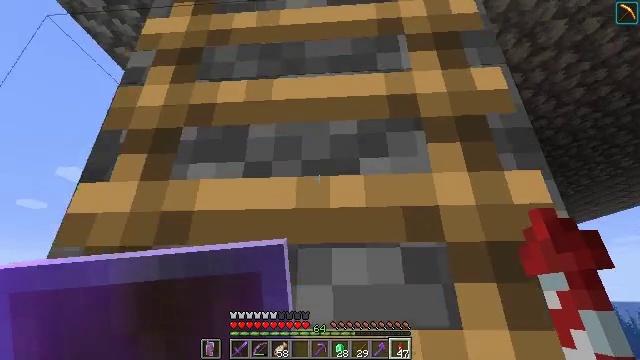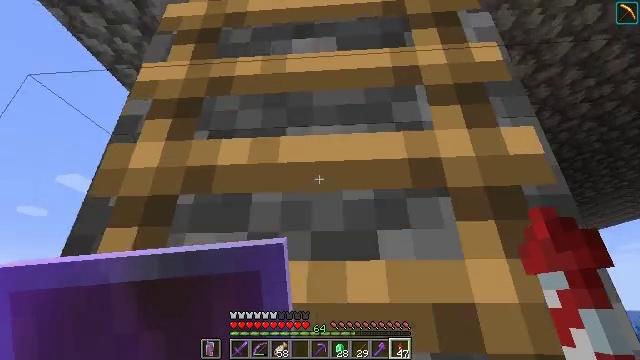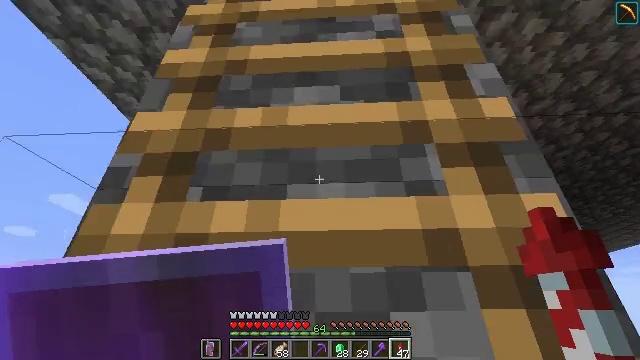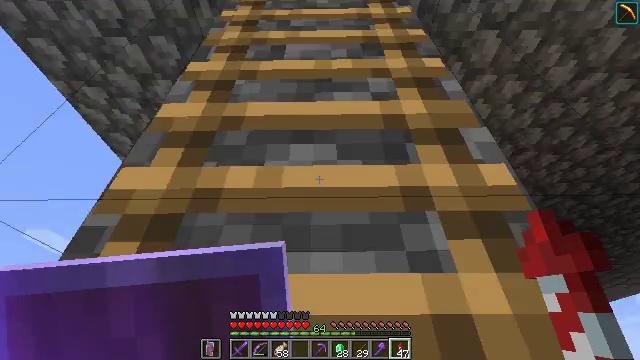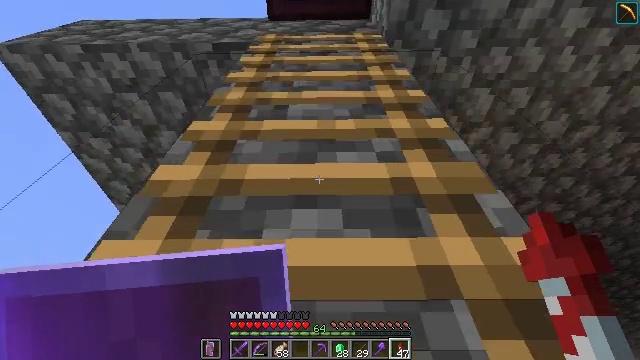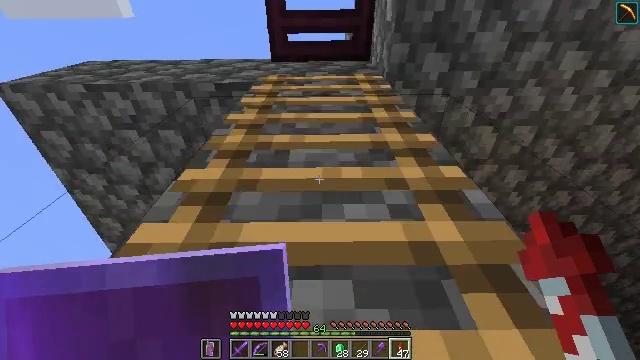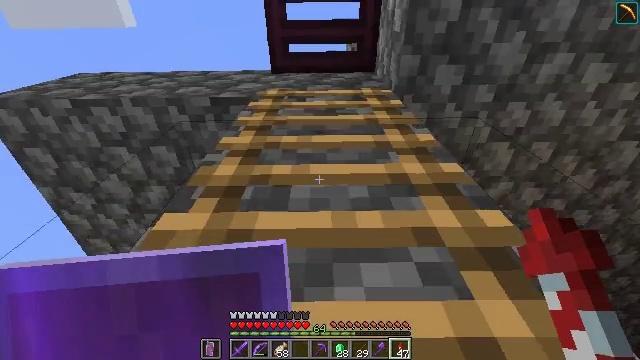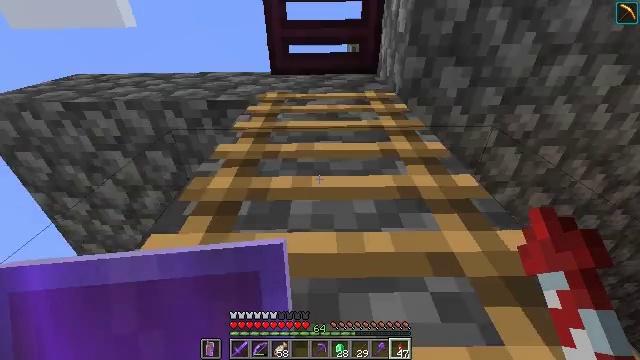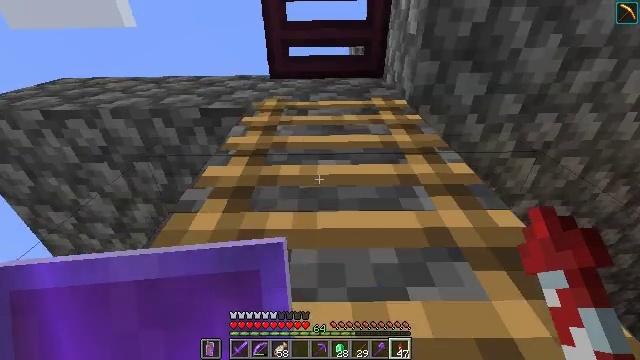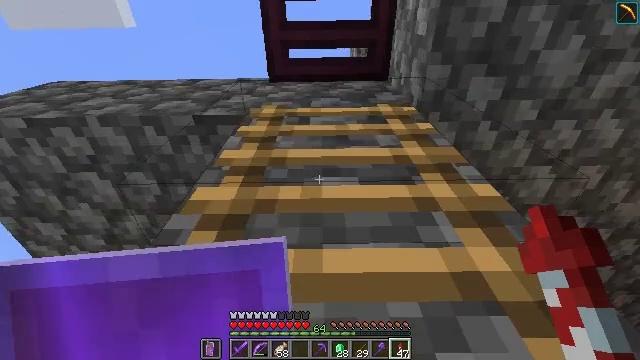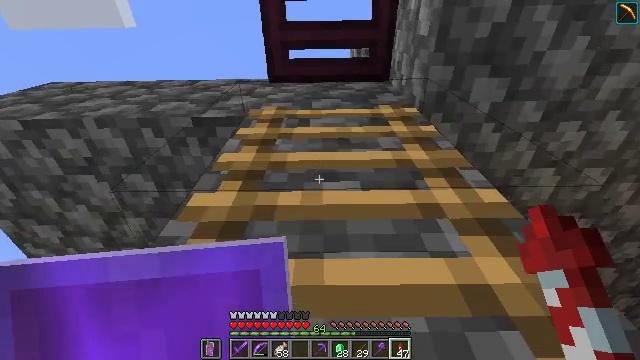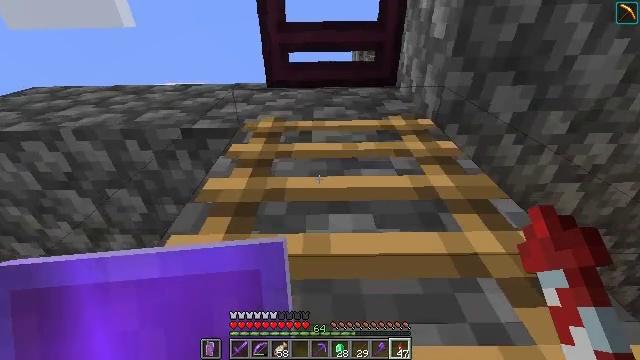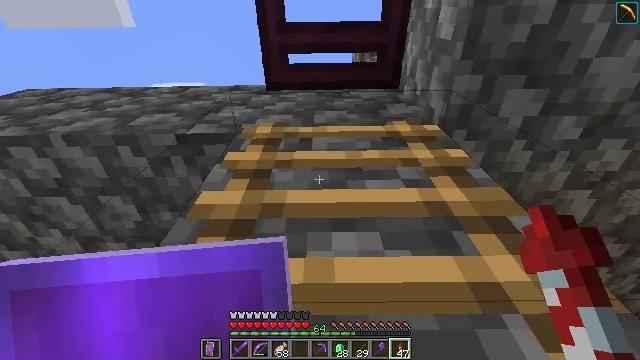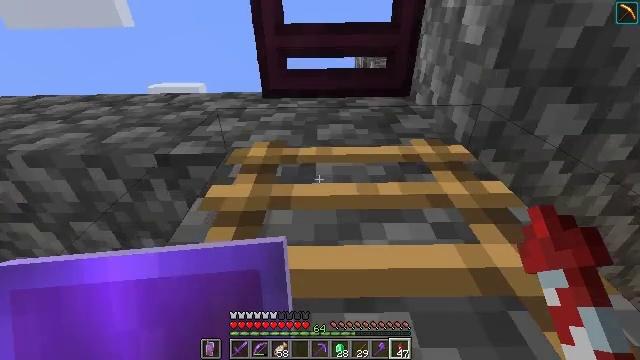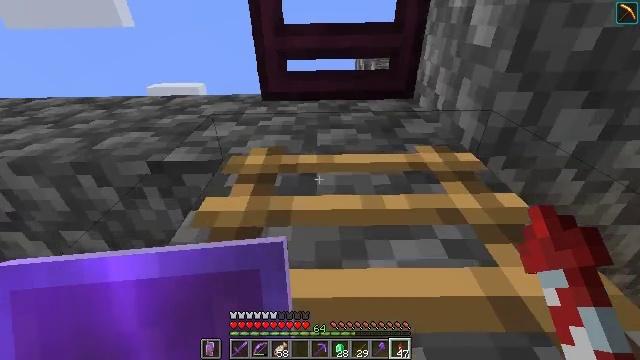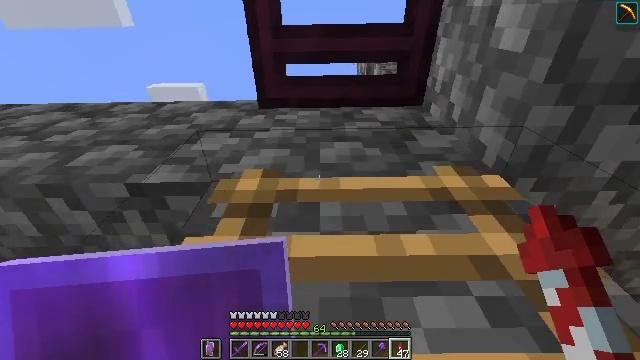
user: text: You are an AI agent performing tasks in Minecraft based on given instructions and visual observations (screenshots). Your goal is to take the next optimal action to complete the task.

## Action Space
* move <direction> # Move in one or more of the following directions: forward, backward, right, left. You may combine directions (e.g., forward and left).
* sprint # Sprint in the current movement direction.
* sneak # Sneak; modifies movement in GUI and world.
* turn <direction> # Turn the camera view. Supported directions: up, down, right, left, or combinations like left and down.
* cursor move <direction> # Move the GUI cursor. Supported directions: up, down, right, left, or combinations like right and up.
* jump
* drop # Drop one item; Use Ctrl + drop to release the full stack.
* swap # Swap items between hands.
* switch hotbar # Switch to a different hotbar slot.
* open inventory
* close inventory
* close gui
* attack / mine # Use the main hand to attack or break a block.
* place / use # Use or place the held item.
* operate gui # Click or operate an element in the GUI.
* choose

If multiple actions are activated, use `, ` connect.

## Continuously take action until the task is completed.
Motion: motion action
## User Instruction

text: Mine the blast furnace.
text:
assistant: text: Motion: move forward, turn up, jump
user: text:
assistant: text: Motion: move forward, turn up, jump
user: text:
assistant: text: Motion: move forward, turn right and up, jump
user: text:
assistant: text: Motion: move forward, turn up, jump
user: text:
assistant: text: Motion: move forward, turn up, jump
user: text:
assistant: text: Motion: move forward, turn up, jump
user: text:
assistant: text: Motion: move forward, jump
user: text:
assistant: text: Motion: move forward, jump
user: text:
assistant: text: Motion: move forward, jump
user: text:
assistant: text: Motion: move forward, jump
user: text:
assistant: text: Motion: move forward, jump
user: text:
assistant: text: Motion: move forward, jump
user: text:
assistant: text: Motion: move forward, jump
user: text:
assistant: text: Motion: move forward, jump
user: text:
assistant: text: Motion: move forward
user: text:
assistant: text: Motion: move forward
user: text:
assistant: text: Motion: move forward
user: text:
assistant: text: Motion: move forward
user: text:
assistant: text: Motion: move forward
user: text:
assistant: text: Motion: move forward, turn right and up
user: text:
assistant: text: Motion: move forward, turn right and up
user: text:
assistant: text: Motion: move forward, turn up
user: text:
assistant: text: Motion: move forward, use / place
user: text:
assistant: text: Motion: move forward, use / place
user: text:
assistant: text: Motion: move forward, use / place
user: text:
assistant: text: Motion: move forward, use / place
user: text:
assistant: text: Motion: move forward
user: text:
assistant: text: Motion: move forward, turn down
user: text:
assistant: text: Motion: move forward, turn down
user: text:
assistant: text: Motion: move forward, turn down